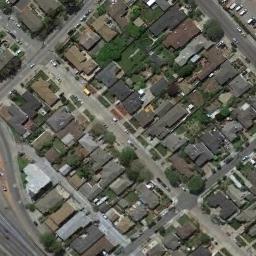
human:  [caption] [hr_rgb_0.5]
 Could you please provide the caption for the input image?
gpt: A dense residential area has lots of trees and houses arranged neatly while some roads go through the residential area .

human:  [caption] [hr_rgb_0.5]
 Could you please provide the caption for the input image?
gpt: In densely populated areas there are many roads and neatly arranged houses and trees as well as large lawns and many vehicles .

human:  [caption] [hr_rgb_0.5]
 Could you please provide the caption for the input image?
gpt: There are several paths around the house .

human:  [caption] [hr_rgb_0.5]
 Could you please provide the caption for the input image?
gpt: The dense residential is next to the road with some cars .

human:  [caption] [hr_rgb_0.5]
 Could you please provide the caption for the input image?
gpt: There are brown and black buildings on dense residential area .